Aerial crown-view tile of a tropical tree (Barro Colorado Island, Panama), acquired 20240918:
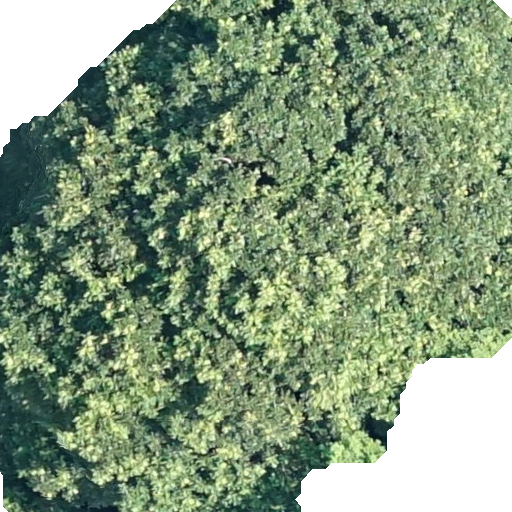
Species: Dipteryx oleifera
GBIF accepted scientific name: Dipteryx oleifera
Crown area: 407.711 m²